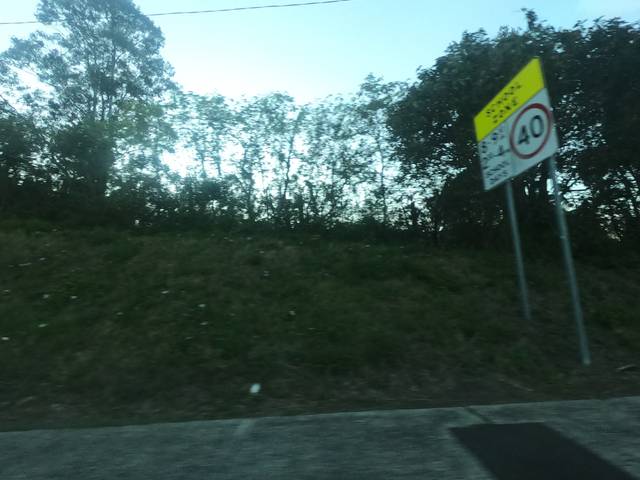
Region: Australia
Coordinates: -34.427, 150.87